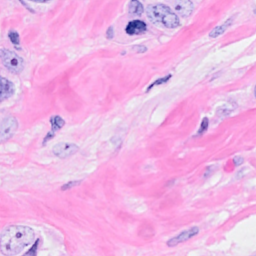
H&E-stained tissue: Breast